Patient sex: M
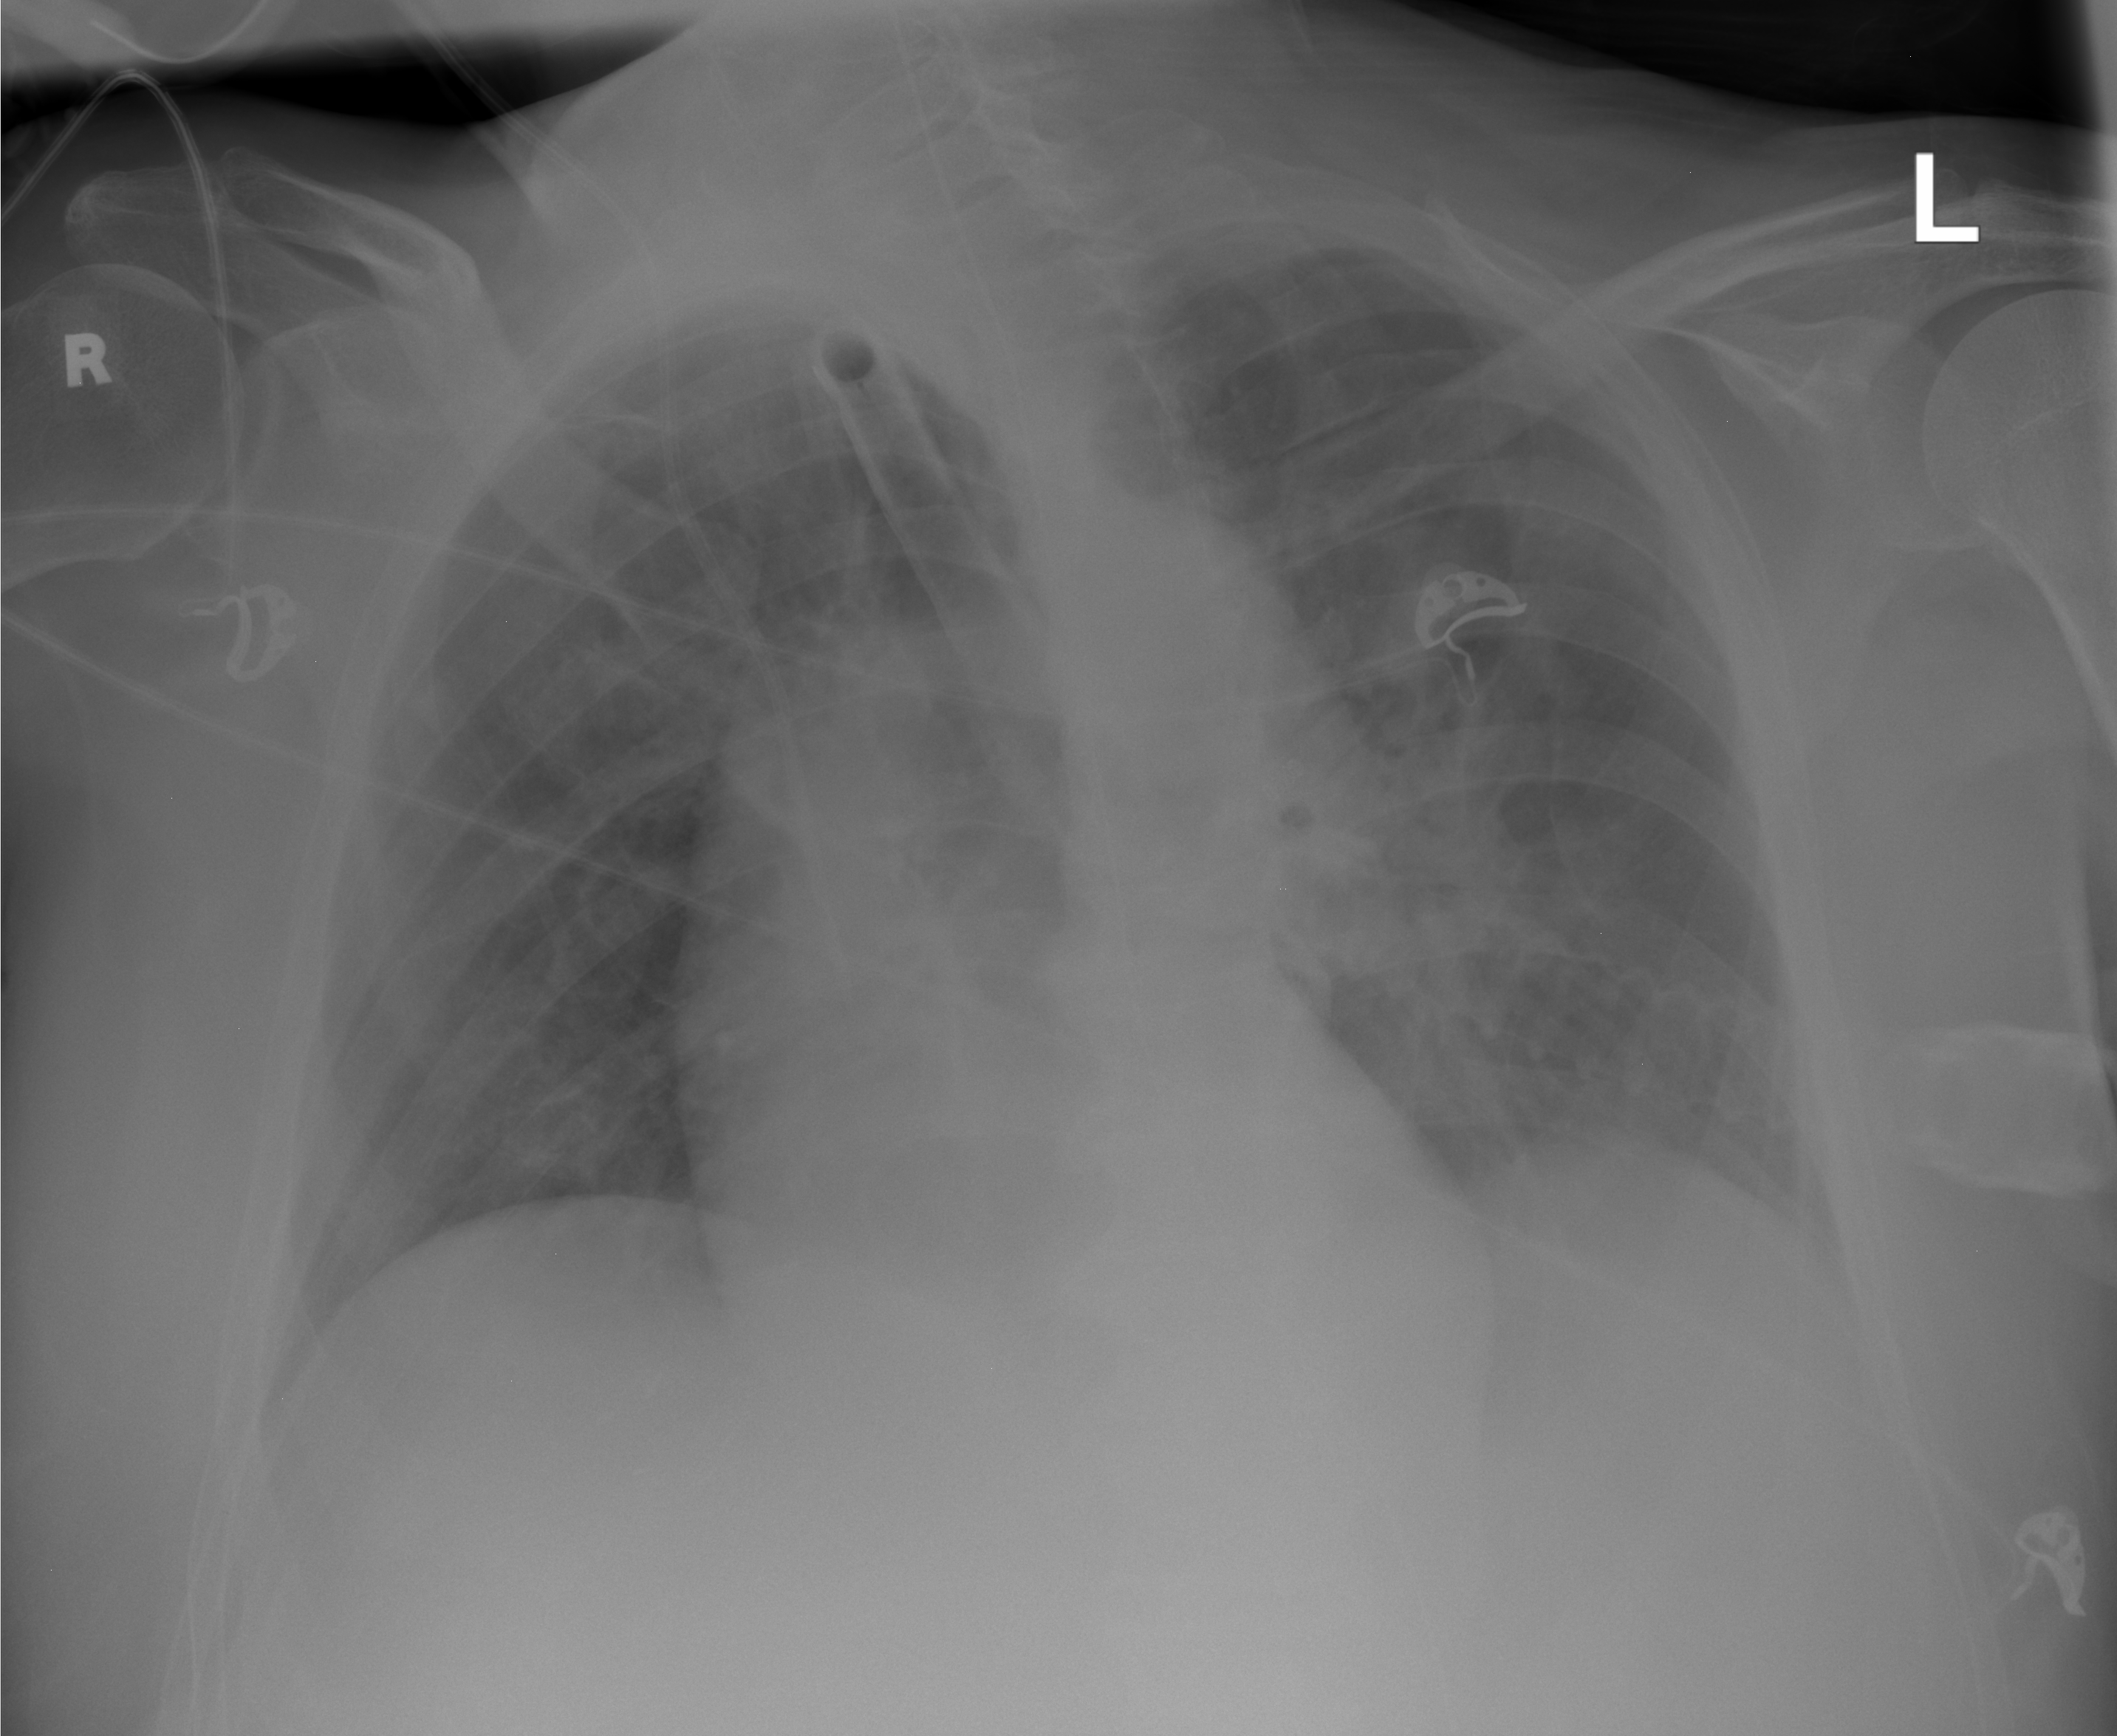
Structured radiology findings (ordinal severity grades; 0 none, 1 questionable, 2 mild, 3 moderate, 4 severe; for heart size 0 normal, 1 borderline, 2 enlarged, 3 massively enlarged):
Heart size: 0
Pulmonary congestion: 0
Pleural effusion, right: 0
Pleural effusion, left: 3
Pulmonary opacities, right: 2
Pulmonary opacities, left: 2
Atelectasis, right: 0
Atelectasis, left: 2